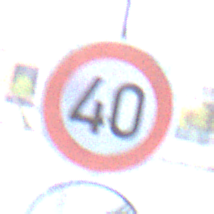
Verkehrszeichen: Geschwindigkeit40
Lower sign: EndeVerbotUeberholenEinspurigeFahrzeuge
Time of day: SunriseSunset
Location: Outdoor (Urban)
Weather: PartlyCloudy
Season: NotSpecified
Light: Natural